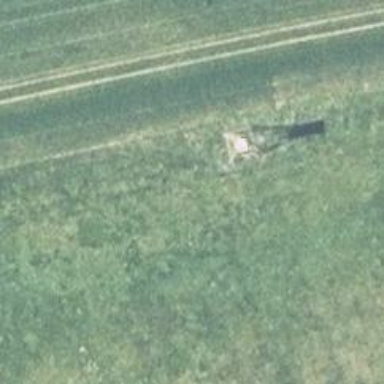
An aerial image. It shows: Hunting stand.